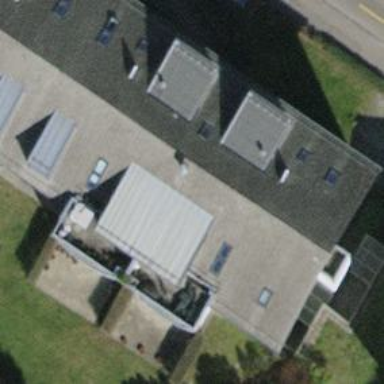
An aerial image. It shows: Gabled apartments building with pitched roof.